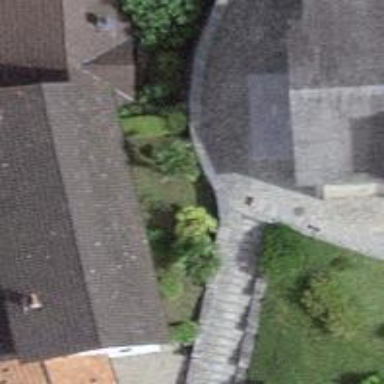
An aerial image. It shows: Road with steps.